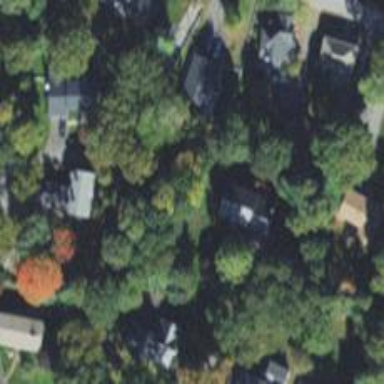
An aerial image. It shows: Charming neighbourhood.